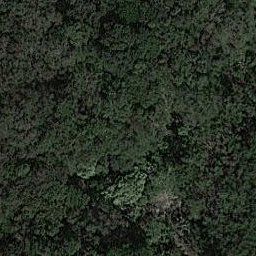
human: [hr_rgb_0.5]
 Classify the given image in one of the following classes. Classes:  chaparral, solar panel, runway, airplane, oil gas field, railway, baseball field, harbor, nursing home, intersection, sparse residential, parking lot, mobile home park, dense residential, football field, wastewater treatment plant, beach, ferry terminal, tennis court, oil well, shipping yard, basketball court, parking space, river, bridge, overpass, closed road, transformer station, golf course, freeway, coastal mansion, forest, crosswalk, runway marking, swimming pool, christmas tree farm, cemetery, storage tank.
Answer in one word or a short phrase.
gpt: forest